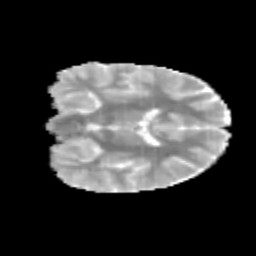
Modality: MD
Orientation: coronal
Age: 12
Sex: male
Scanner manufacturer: siemens
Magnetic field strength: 3 T
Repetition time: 3.8 s
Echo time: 0.07 s